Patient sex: M
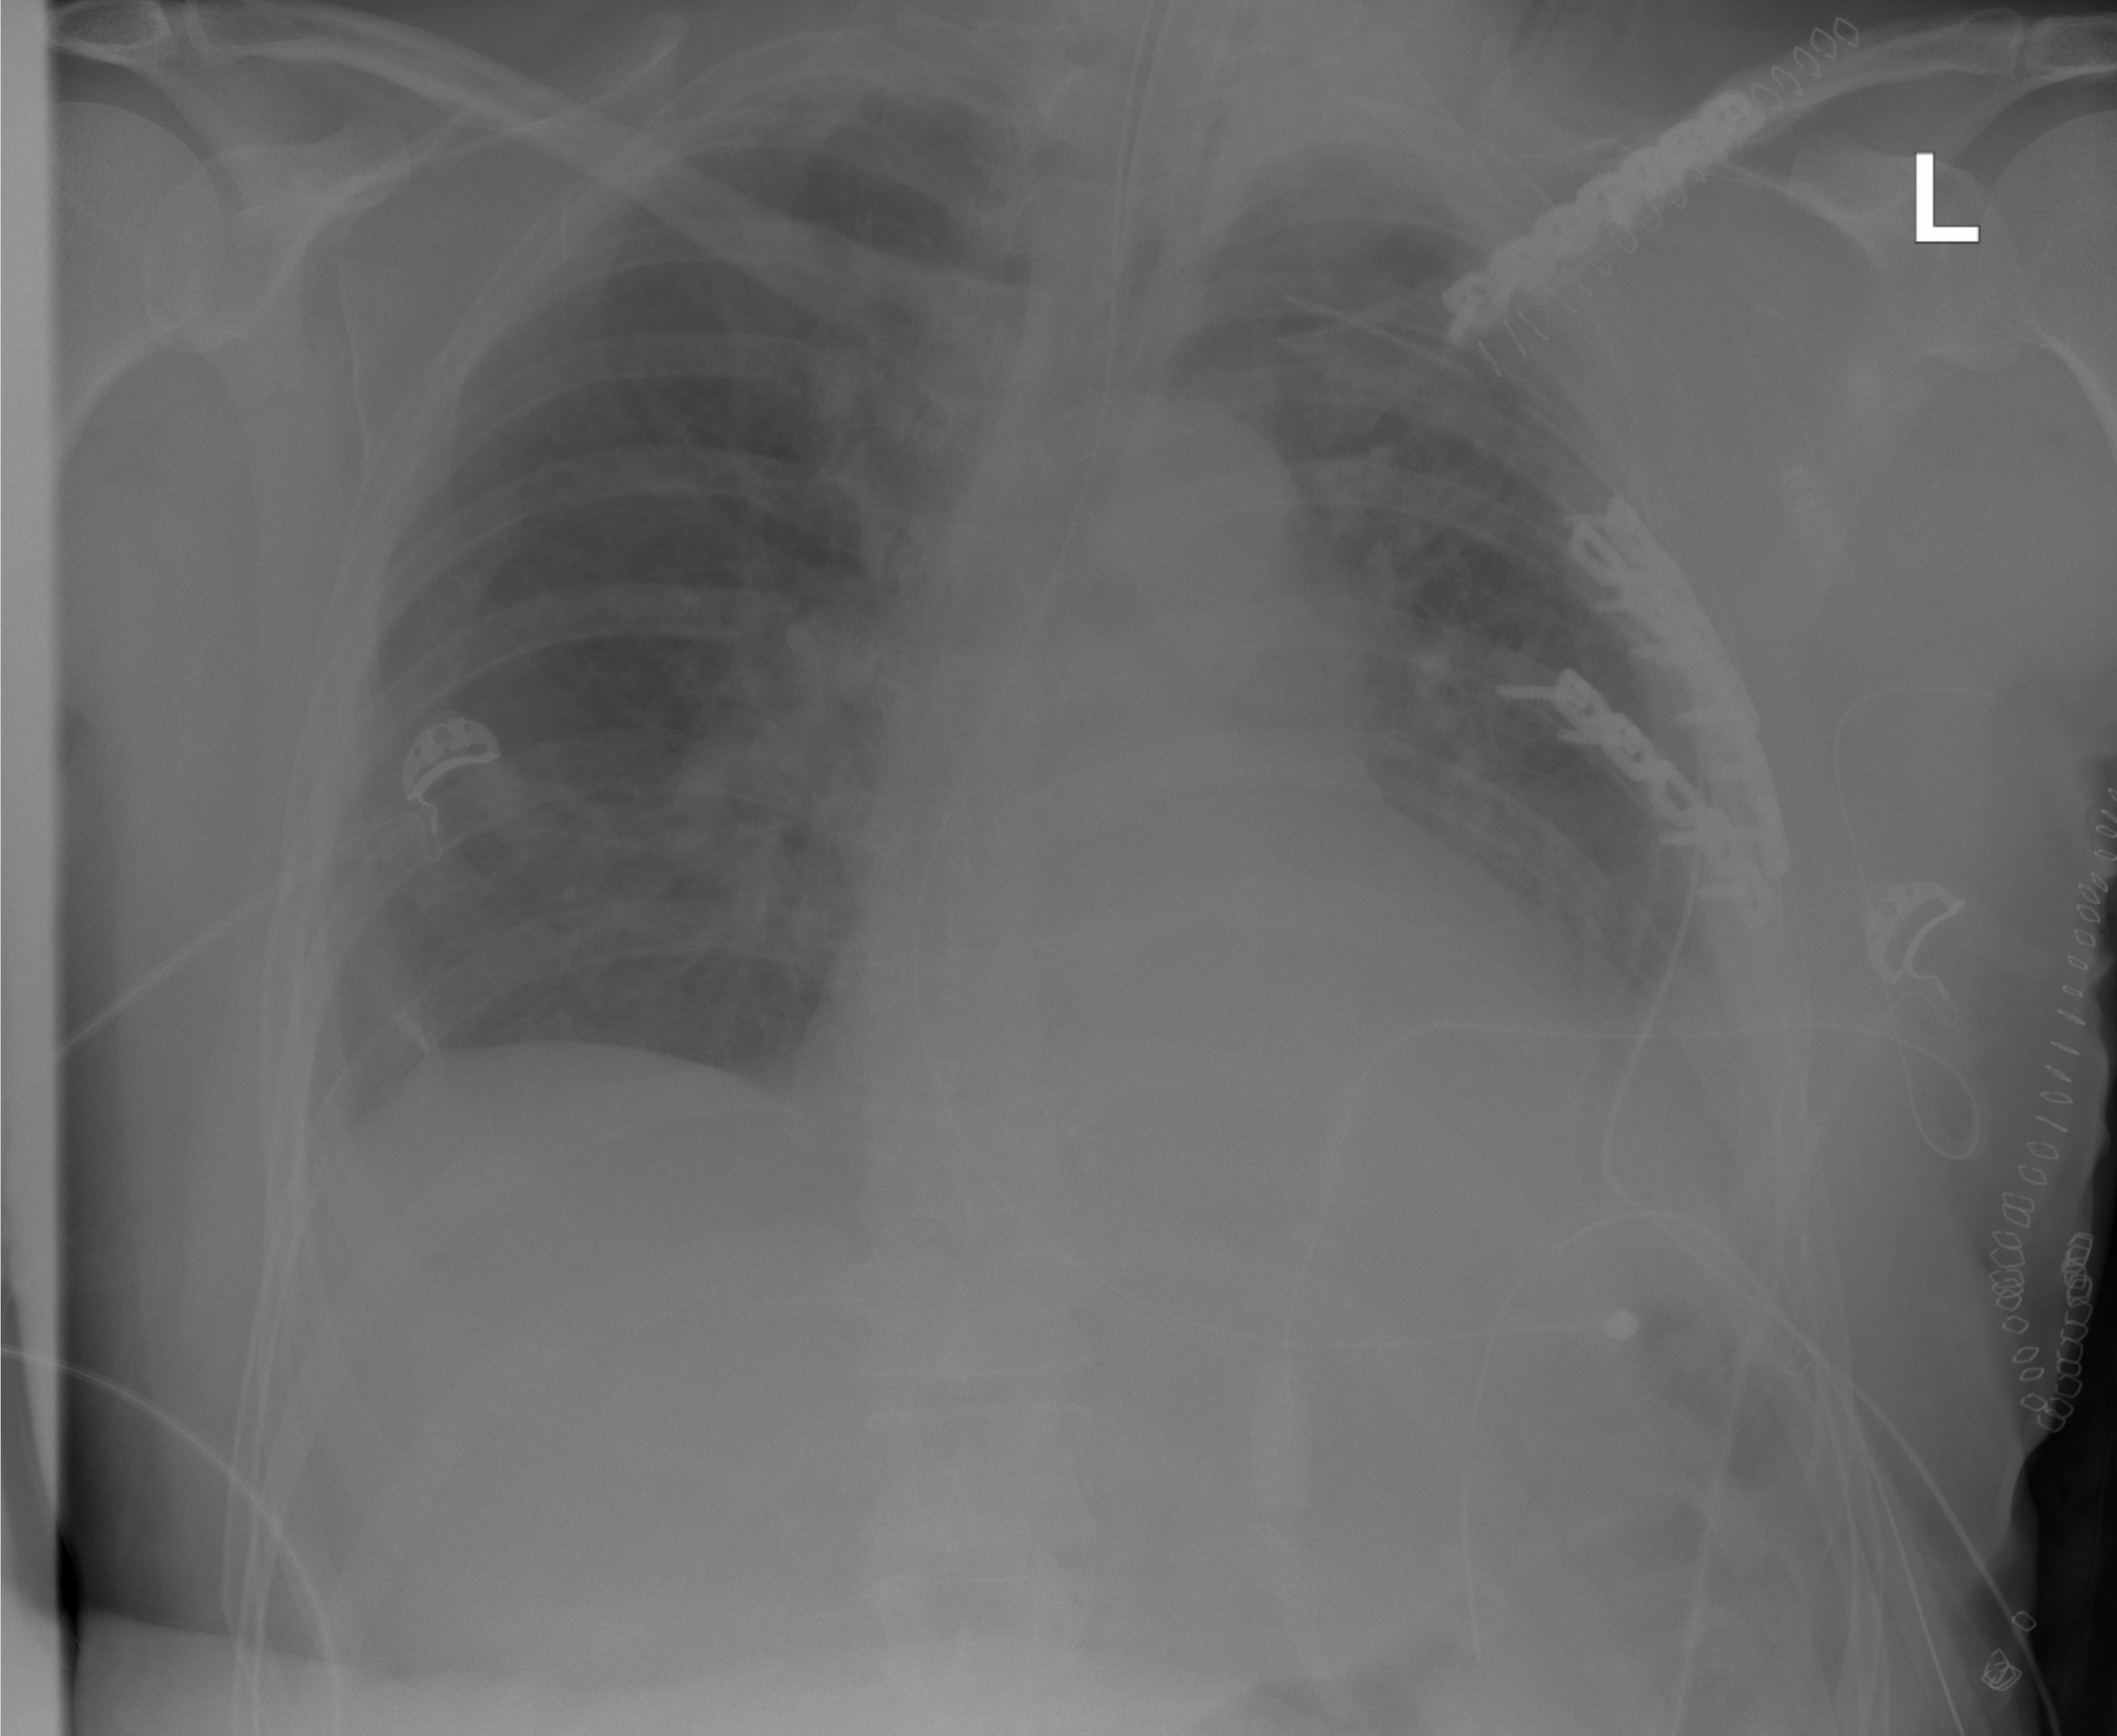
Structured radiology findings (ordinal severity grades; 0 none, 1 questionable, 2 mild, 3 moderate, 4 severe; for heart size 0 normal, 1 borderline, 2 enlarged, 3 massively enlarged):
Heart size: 0
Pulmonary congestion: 0
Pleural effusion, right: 0
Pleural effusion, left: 2
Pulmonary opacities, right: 1
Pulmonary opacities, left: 2
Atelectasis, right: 1
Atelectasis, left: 2